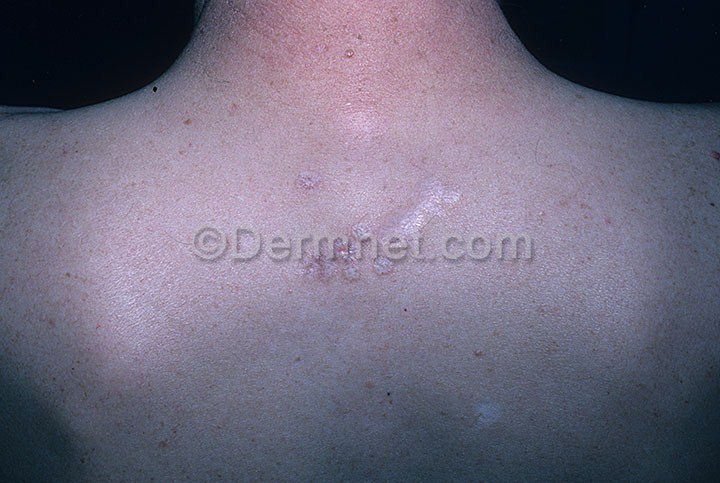
Disease: Psoriasis pictures Lichen Planus and related diseases